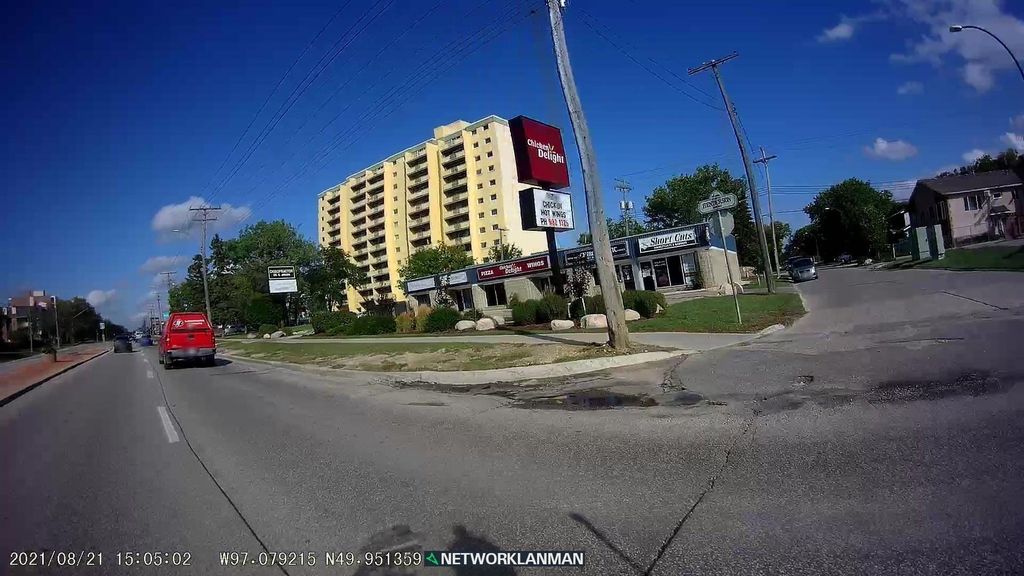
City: winnipeg